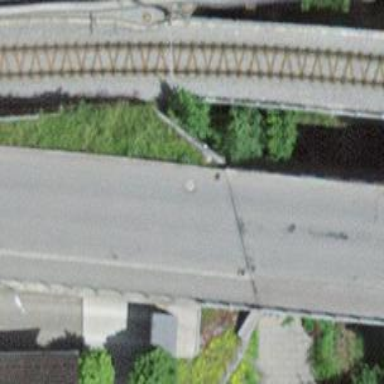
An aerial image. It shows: Tertiary road on asphalt surface on bridge.